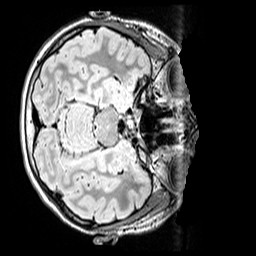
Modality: FLAIR
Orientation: axial
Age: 11
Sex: female
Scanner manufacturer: siemens
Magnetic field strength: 3 T
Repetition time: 5 s
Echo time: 0.388 s